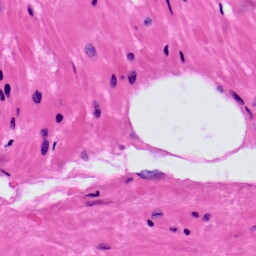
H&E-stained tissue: Prostate